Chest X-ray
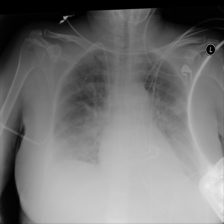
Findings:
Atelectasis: negative
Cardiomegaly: negative
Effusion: negative
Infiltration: negative
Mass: negative
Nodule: negative
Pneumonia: negative
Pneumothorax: negative
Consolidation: negative
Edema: positive
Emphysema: negative
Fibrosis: negative
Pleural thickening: negative
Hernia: negative